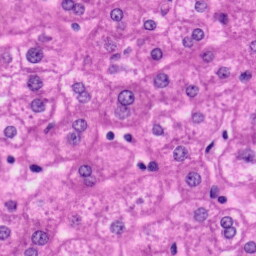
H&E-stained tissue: Liver